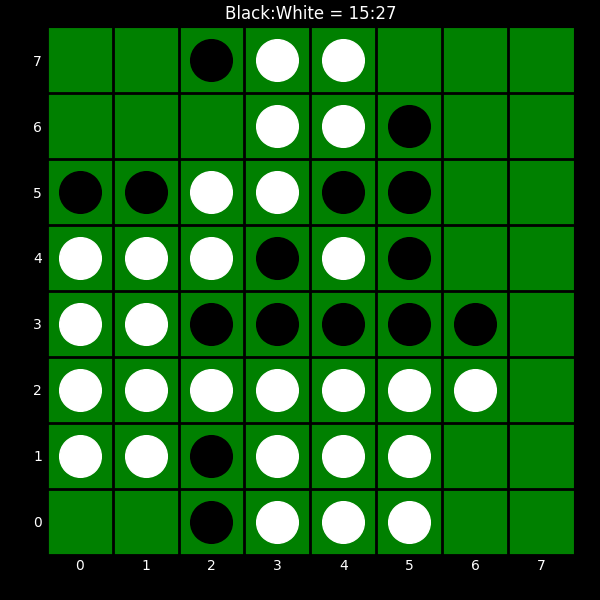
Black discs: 15
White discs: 27